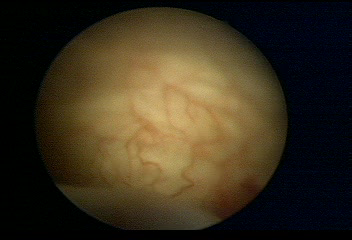
Modality: WLC
Class: Normal mucosa
Bladder cancer association: No